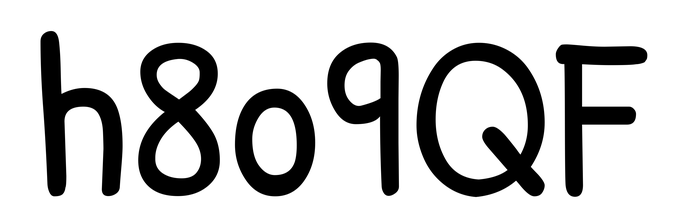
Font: PatrickHand-Regular